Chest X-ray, PA view. Patient: 44 years old, sex M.
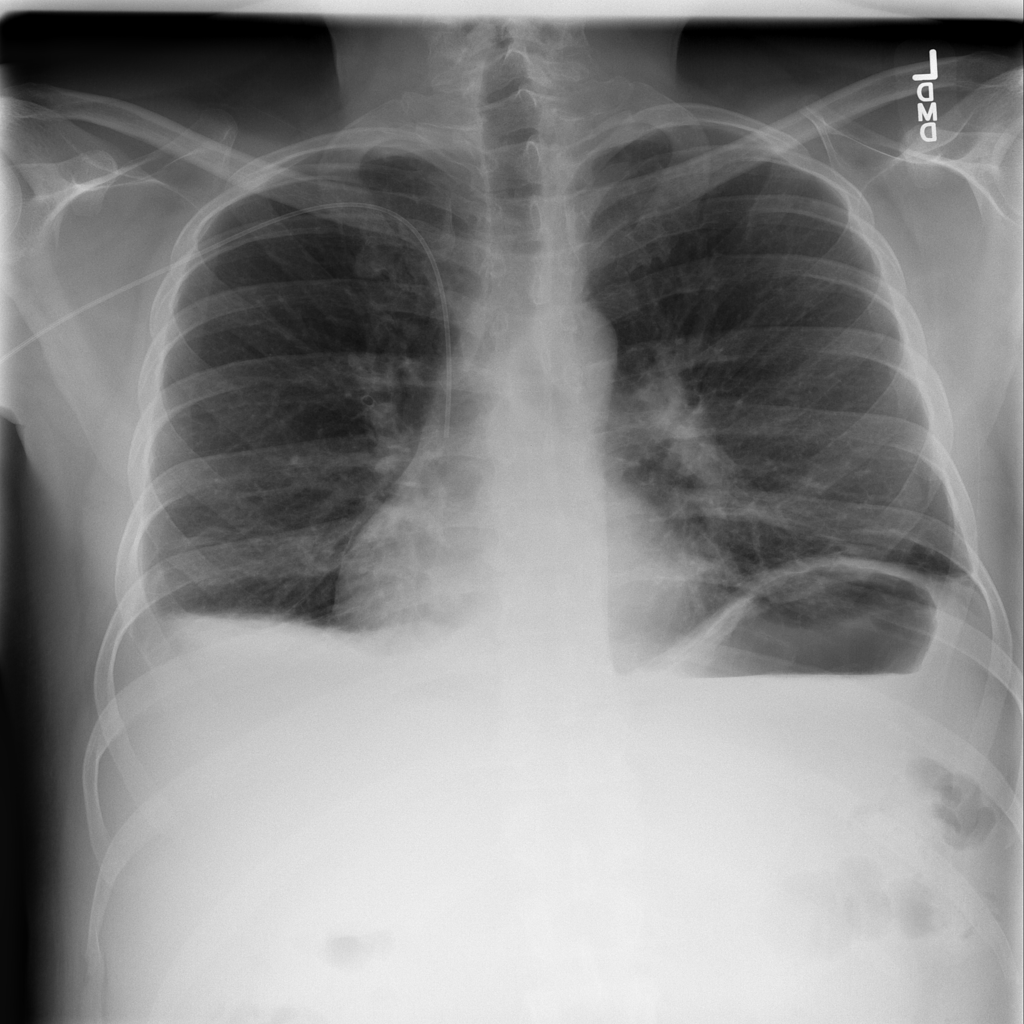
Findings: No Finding